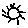
Label: sun